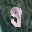
Label: 9